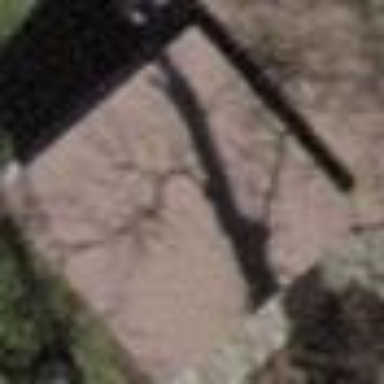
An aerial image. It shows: Shelter with roof.